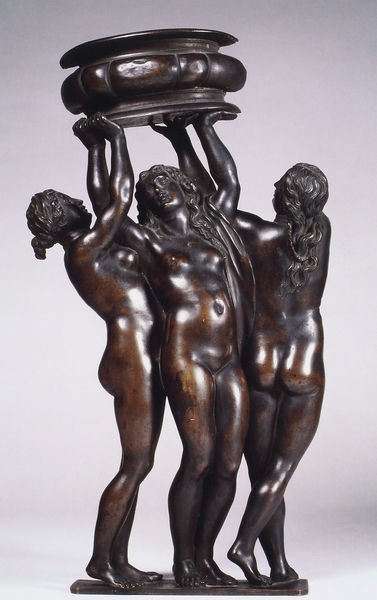
Titel: Die drei Grazien
Künstler: Georg Petel
Institution: Braunschweig, Herzog Anton Ulrich-Museum
Schlagwörter: akt, nackt, akte, frauen, braun, brust, busen, holz, nacht, tuch, tanz, arme, halten, knoten, schale, schüssel, sockel, tragen, hände, haare, stehend, drei, locken, schön, amphore, skulptur, statue, vase, beine, mähne, brüste, dutt, farbig, seitlich, figuren, grazien, kraft, nabel, bronze, foto, vier, offen, becken, heben, spielbein, standbein, haltend, gestreckt, salz, behälter, anmut, elfenbein, kessel, nippel, zusammen, stehens, bronce, iskulptur, nippeöl